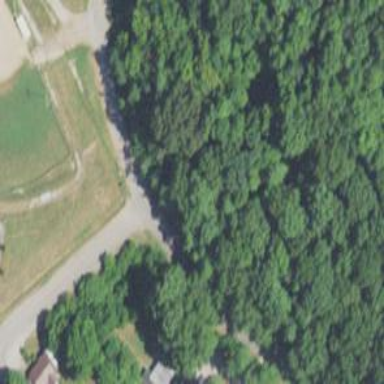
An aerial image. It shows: Disc golf basket.